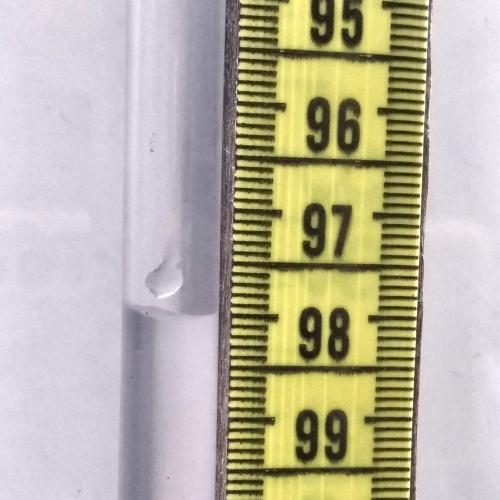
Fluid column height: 98.0 cm